Current action and preconditions to check: path_clear

Your task: For each precondition in the list above, predict whether it will hold at this action.

Consider the current scene as observed from the mobile robot's camera, and analyze the predicted future states of all dynamic agents (e.g., people, animals, vehicles, or any moving entities) within the NEXT SECOND.

IMPORTANT: Only answer "very likely" if you are absolutely certain—based on strong, clear evidence—that a dynamic agent will violate the precondition in the predicted future state. Do NOT answer "very likely" for unlikely, ambiguous, or low-probability risks.

Ask yourself for each precondition: Is there a high probability, with clear and convincing evidence, that the predicted future states of any dynamic agent will interfere with the predicted future state of the currently executing action within the NEXT SECOND, causing that precondition to fail?

Assess the risk level based on these predictions. Use "likely" or "very likely" if motions create a clear risk of interference.

Use "neutral" or "improbable" if agents are nearby but their predicted paths are clearly diverging or non-conflicting.

Failure Risk Categories: "very improbable", "improbable", "neutral", "likely", "very likely"

Answer Format: Output ONLY the probability_of_failure value from these categories: "very improbable", "improbable", "neutral", "likely", "very likely"

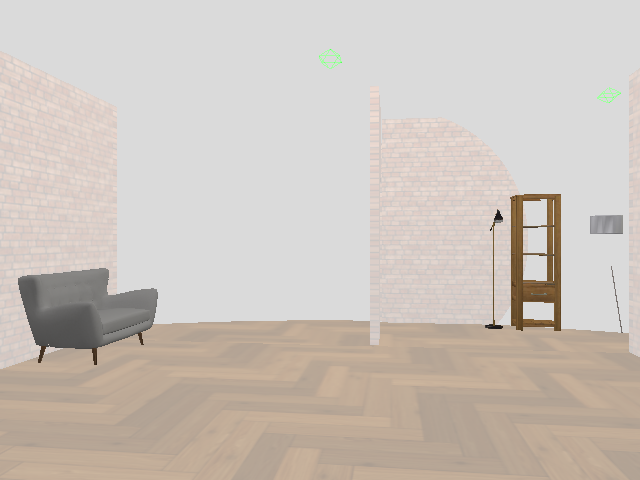

Answer: very improbable